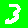
Digit: 3